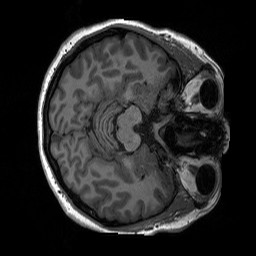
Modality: T1w
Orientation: axial
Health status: ill
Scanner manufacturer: siemens
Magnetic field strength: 3 T
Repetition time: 2.3 s
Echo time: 0.00226 s